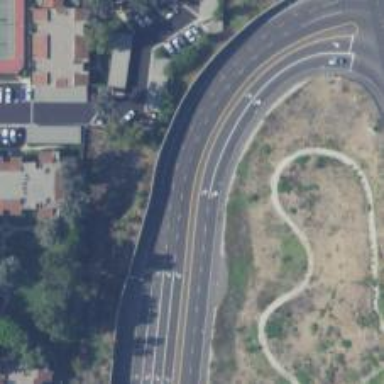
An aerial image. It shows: Trunk link highway.